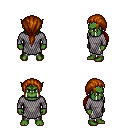
a pixel art fantasy rpg character, male body template, orc, green skin, chain mail, white pants, brunette ponytail hairstyle, four views (front, back, left, right), 2x2 character sprite sheet, small pixel art, hard edges, no anti-aliasing